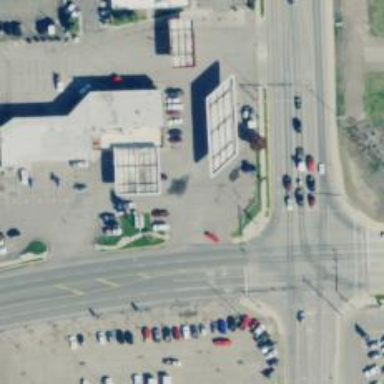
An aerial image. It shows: Unmarked road crossing.